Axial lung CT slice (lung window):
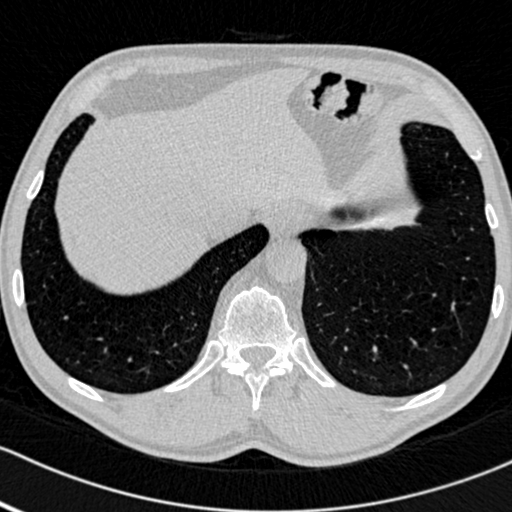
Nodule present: no